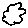
Label: cloud